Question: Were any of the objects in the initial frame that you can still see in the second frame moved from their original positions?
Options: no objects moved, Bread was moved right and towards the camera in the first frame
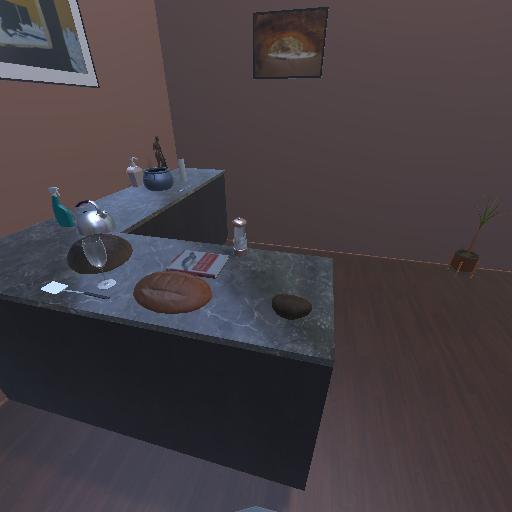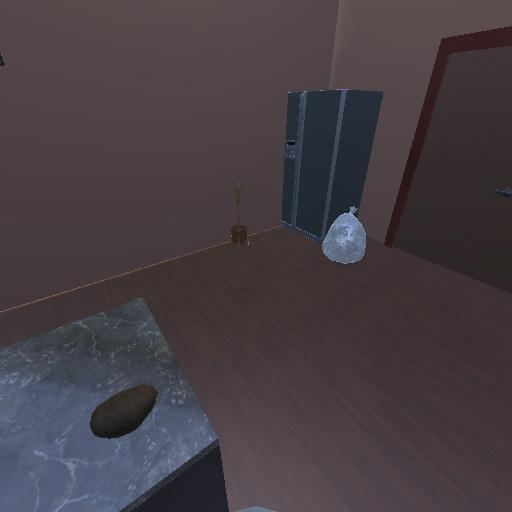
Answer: no objects moved